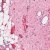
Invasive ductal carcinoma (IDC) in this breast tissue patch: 1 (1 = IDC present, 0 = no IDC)